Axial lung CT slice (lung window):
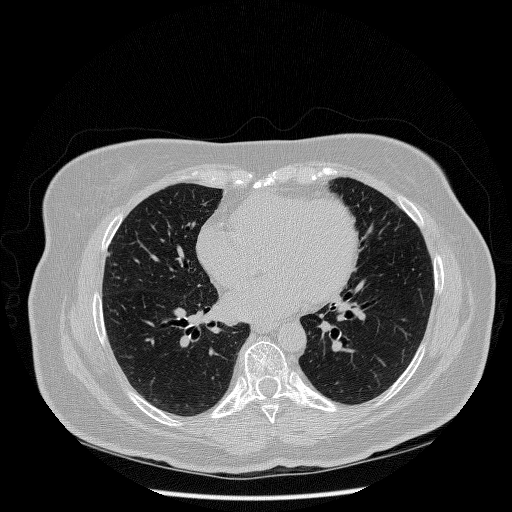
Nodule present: no